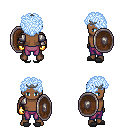
a pixel art fantasy rpg character, male body template, human, dark skin, steel arm armor, magenta pants, white cyan curly afro hairstyle, iron tiara, gold gloves, gray slippers, shield, four views (front, back, left, right), 2x2 character sprite sheet, small pixel art, hard edges, no anti-aliasing